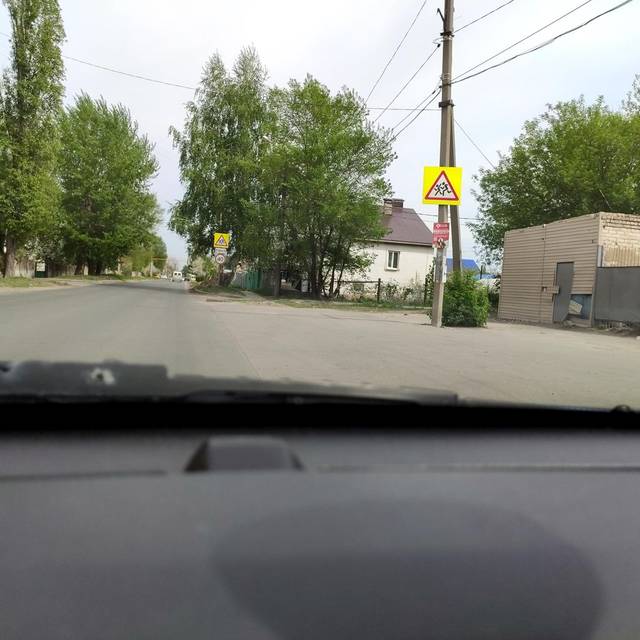
Region: Russia
Coordinates: 53.533, 49.412